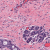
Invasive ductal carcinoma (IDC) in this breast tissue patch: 0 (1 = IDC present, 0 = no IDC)